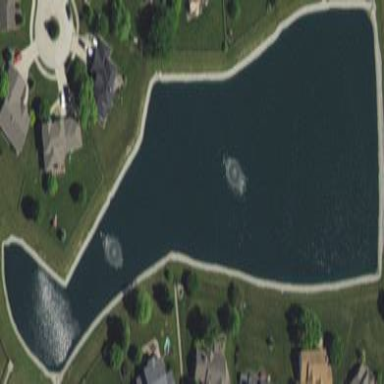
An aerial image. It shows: Pond with natural water.